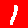
Digit: 1